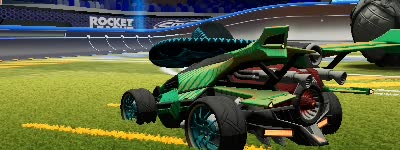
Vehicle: aftershock